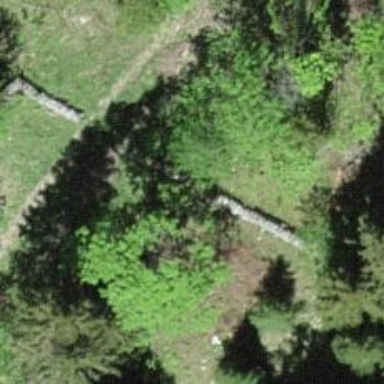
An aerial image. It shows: Wall barrier.